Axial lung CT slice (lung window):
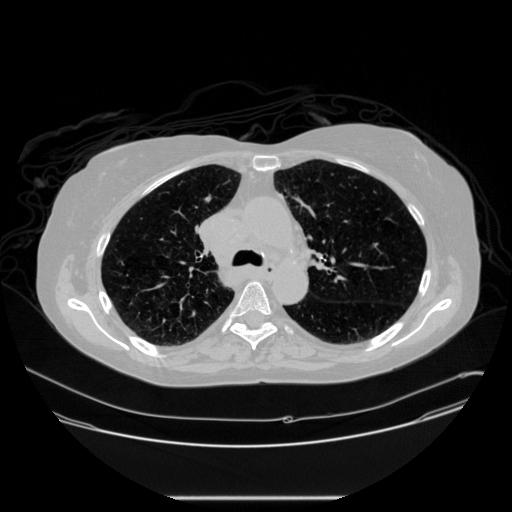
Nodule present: no